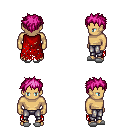
a pixel art fantasy rpg character, male body template, human, tanned skin, red tattered cape, metal pants, pink bedhead hairstyle, white slippers, four views (front, back, left, right), 2x2 character sprite sheet, small pixel art, hard edges, no anti-aliasing